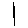
Label: line